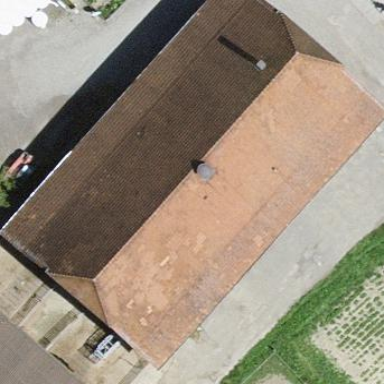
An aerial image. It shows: Farm building.